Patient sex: M
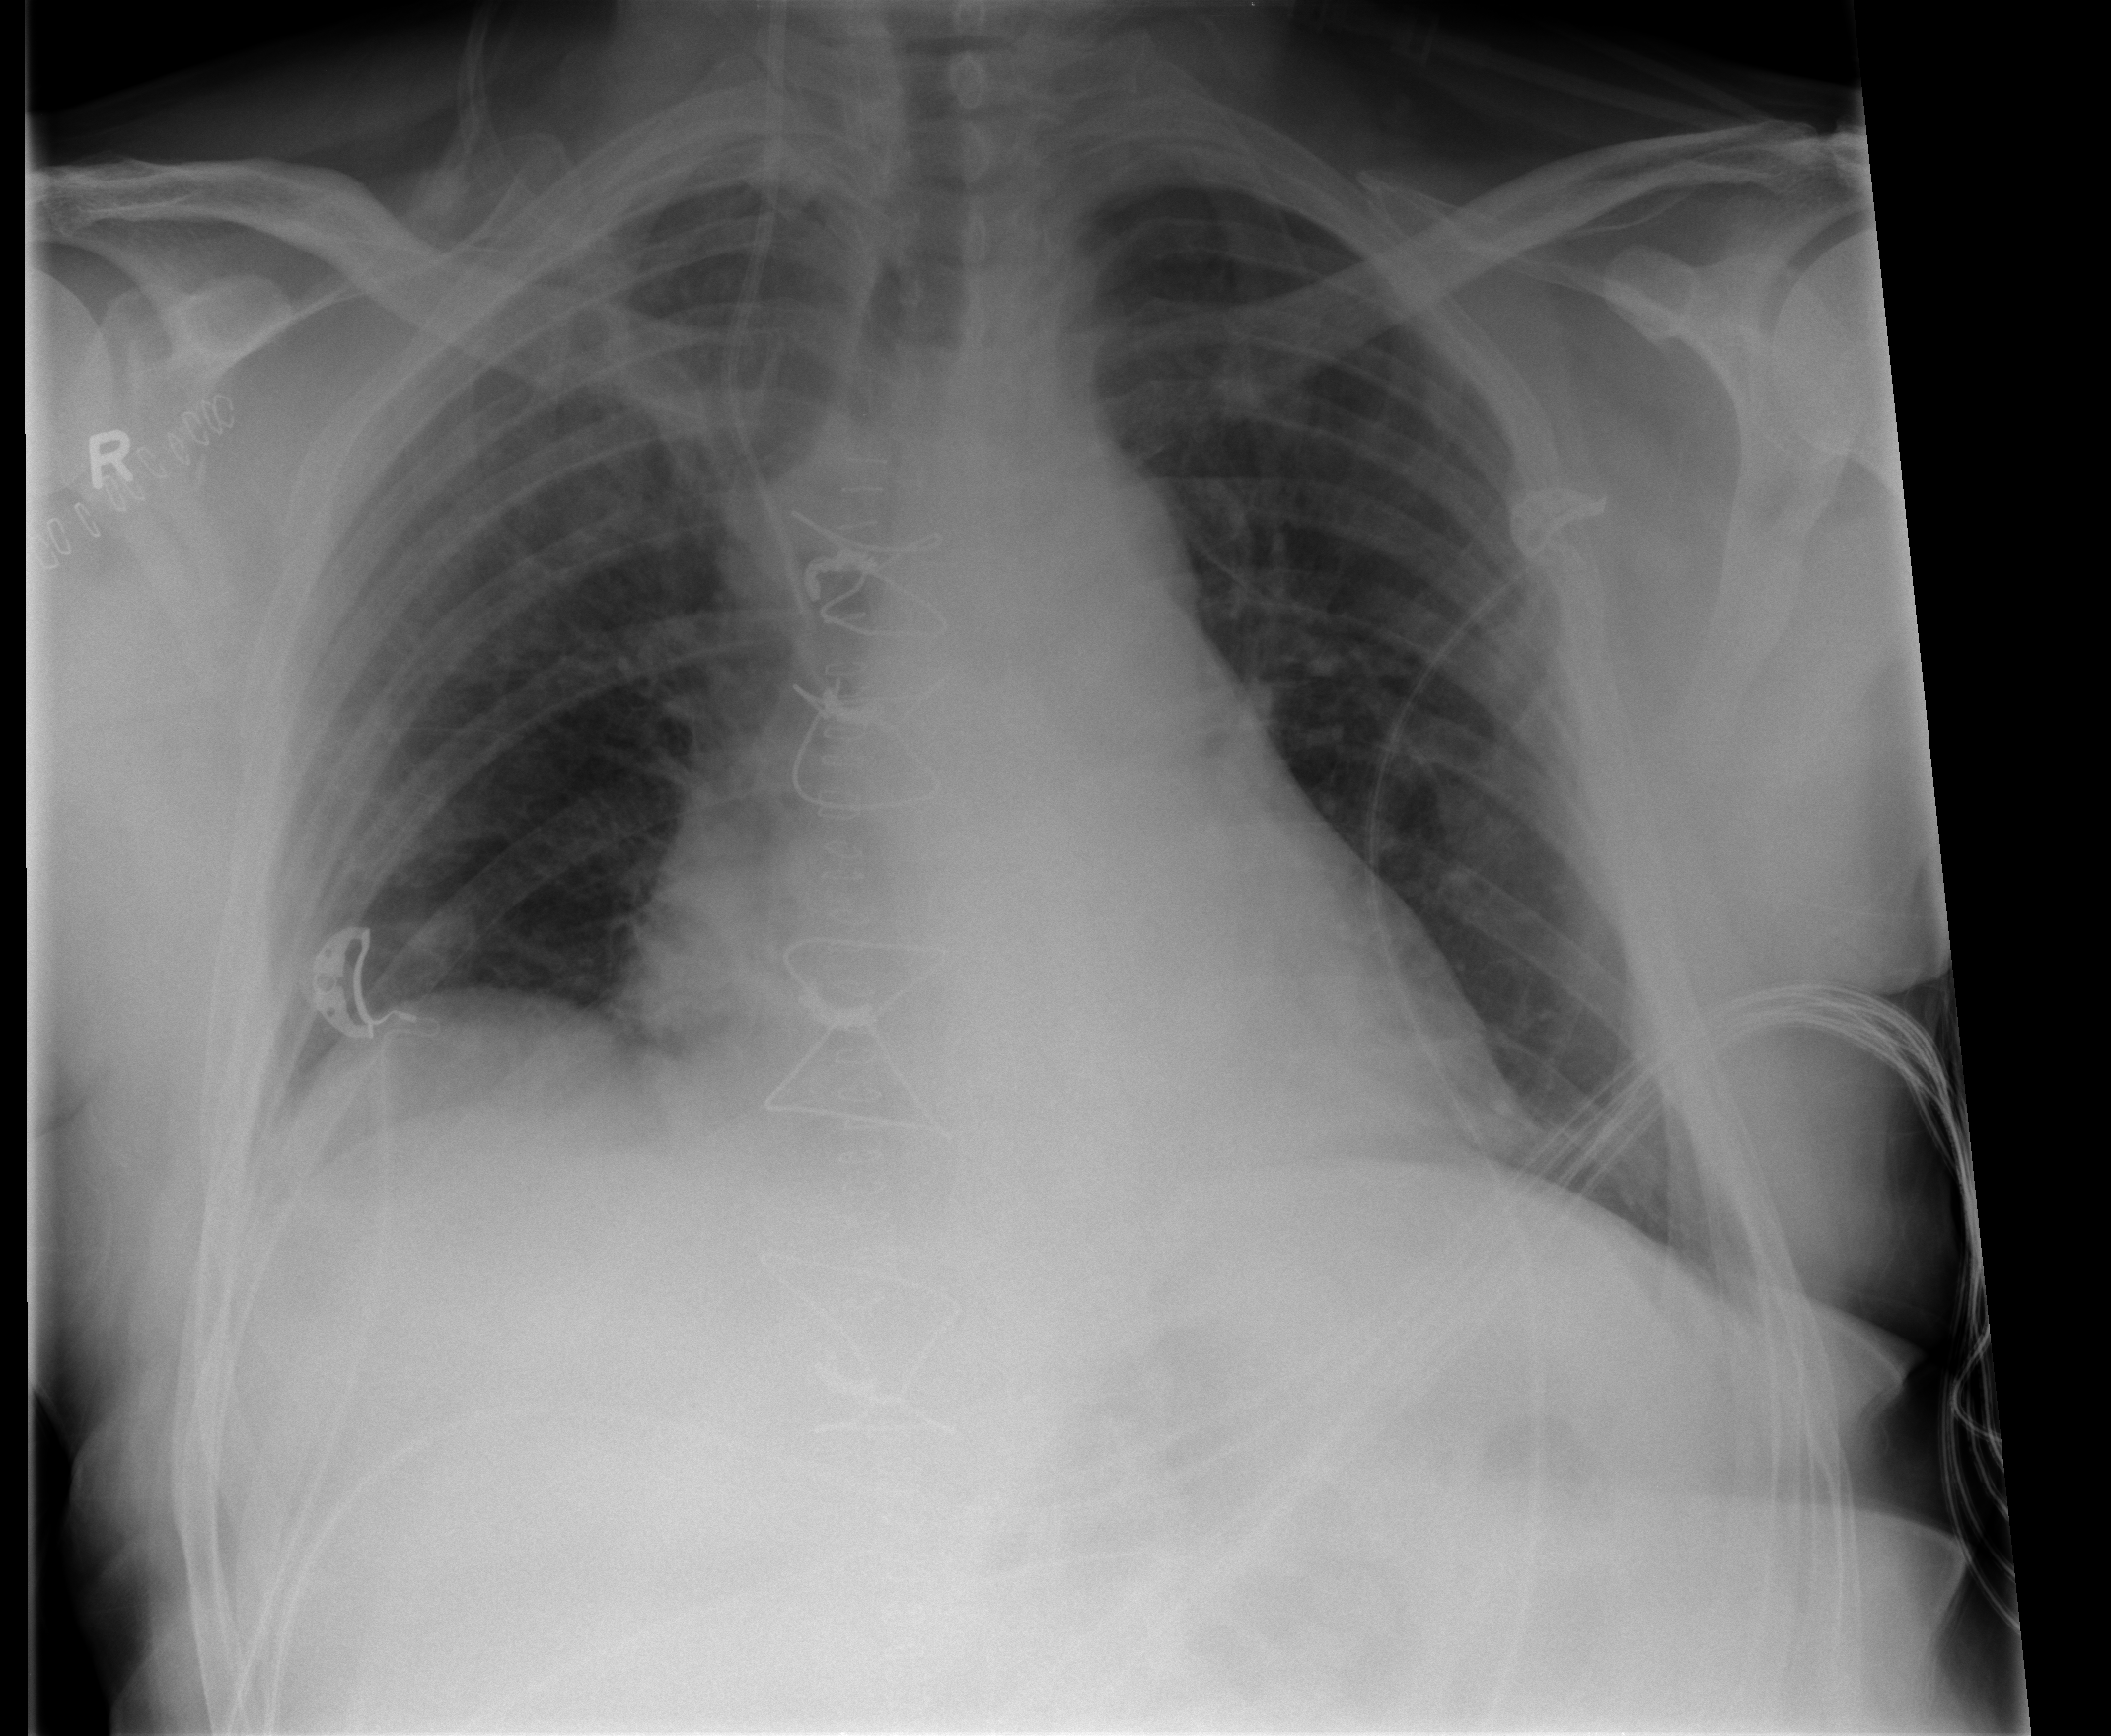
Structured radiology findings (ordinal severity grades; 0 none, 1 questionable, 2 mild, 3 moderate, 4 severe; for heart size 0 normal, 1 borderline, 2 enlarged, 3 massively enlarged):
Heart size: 2
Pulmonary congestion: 2
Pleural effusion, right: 2
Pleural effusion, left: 2
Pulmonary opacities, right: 0
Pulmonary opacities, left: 0
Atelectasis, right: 2
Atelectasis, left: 0